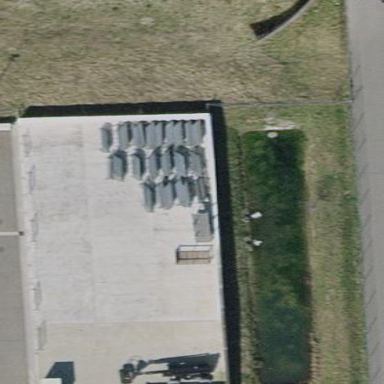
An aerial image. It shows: Storage area.